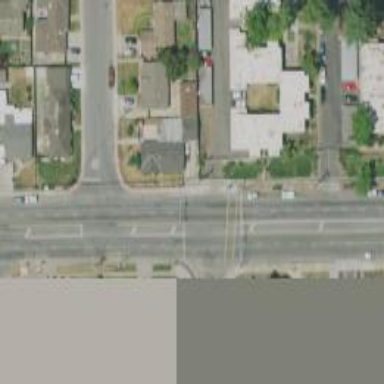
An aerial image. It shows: Solid stop line on the road.